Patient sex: M
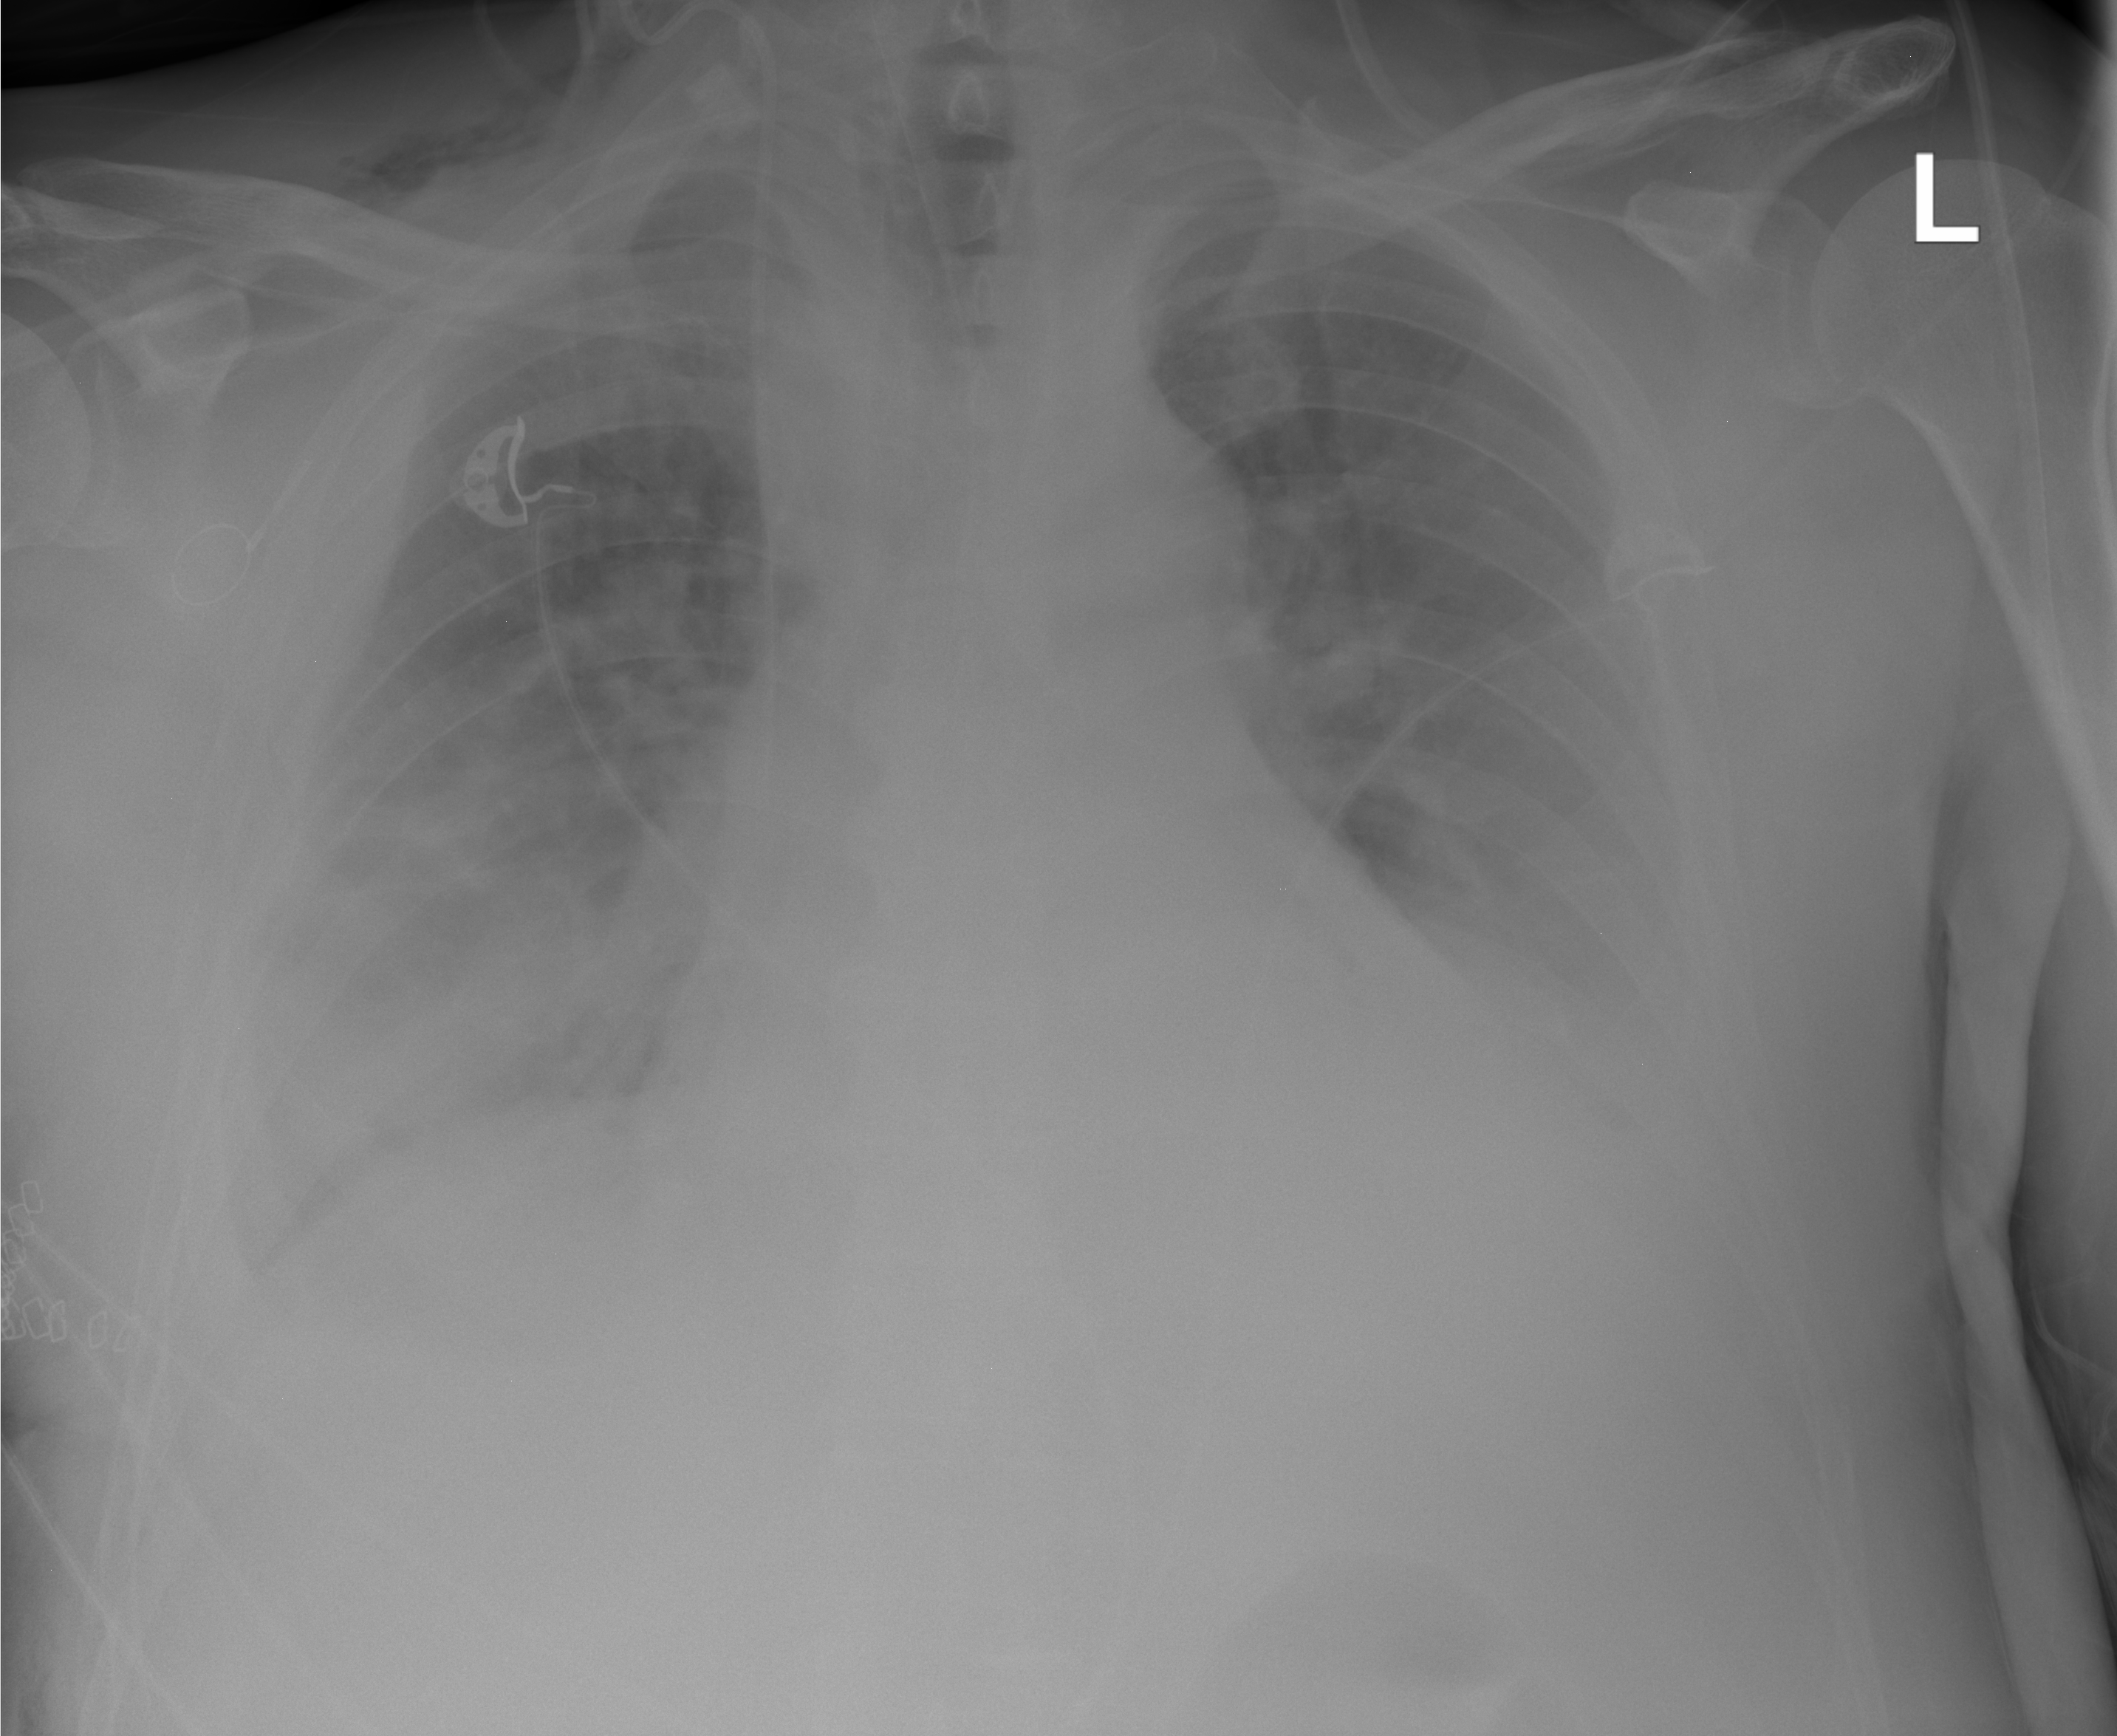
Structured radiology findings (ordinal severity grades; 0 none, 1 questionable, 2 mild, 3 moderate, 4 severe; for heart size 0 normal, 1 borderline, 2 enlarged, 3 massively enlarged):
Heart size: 2
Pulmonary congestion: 0
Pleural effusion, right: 2
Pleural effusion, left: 2
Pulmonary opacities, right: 0
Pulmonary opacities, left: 0
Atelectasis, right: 2
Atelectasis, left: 2